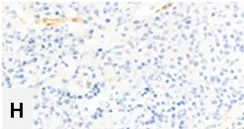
Cells lack CD10 expression (H).
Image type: pathology (immunostaining)